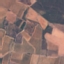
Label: PermanentCrop